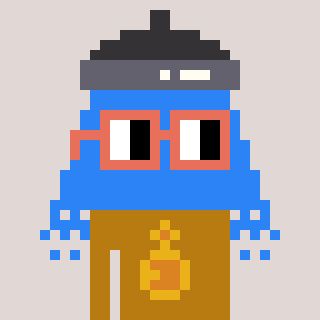
a pixel art character with square orange glasses, a shower-shaped head and a gold-colored body on a warm background